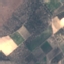
Land use / land cover: PermanentCrop